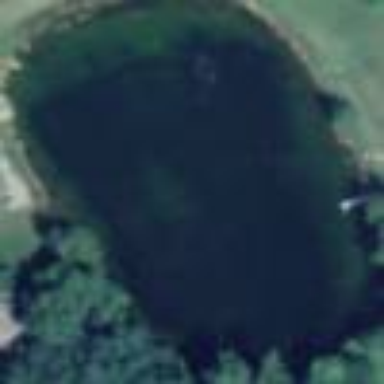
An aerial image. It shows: Pond with natural water.